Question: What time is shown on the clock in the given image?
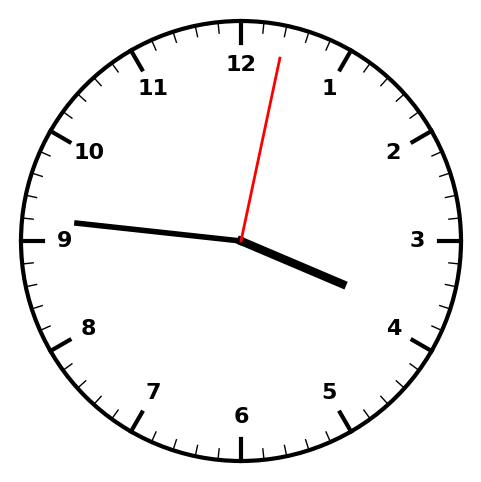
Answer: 03:46:02